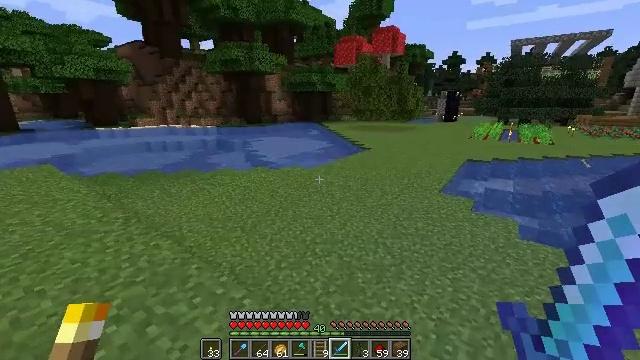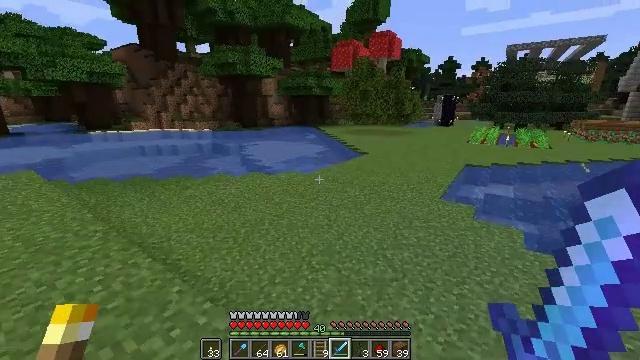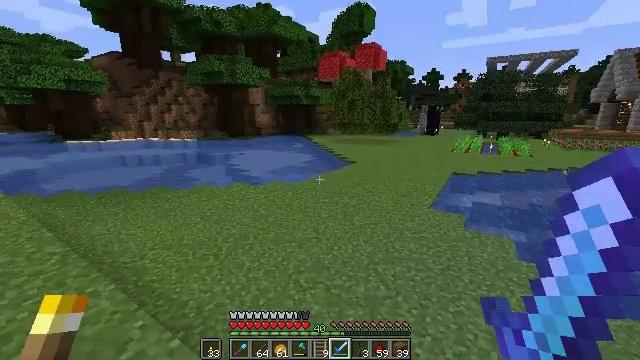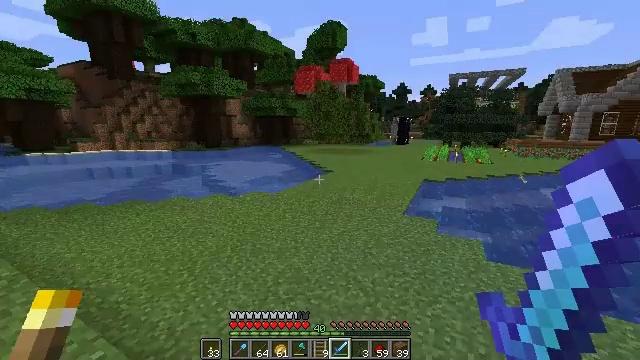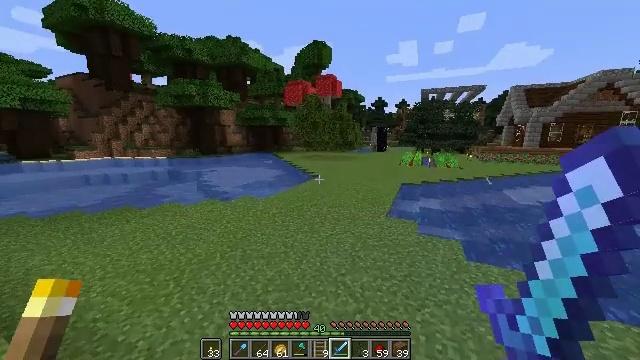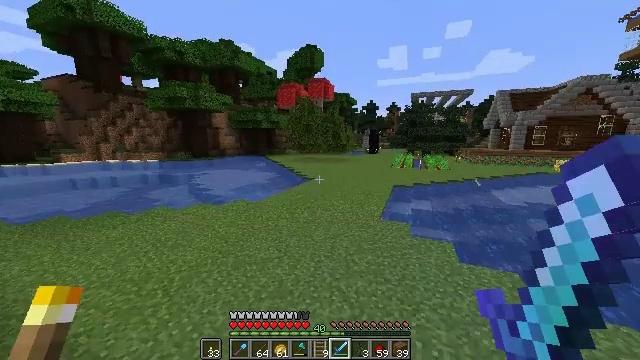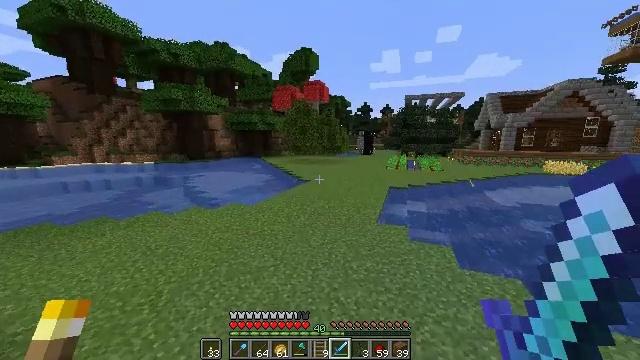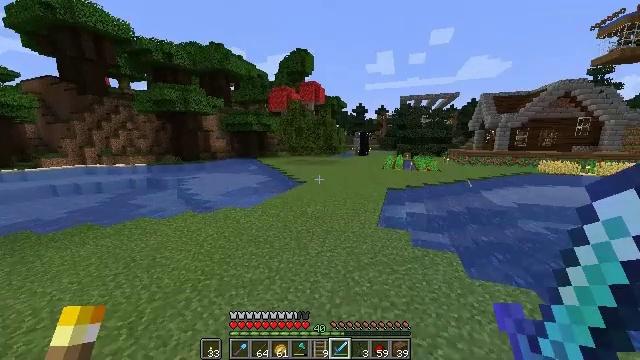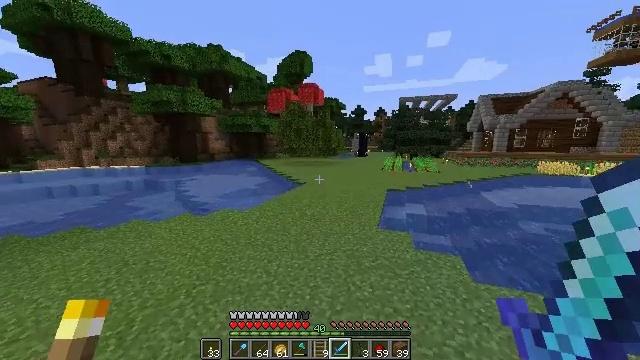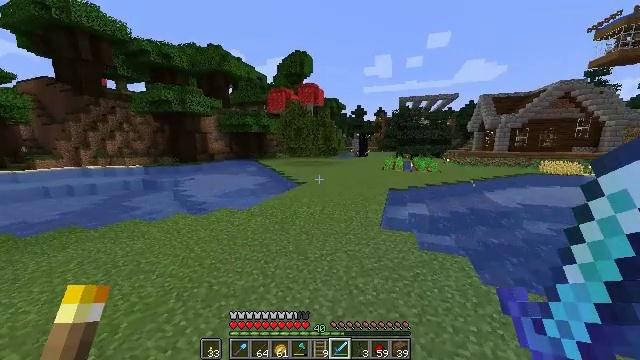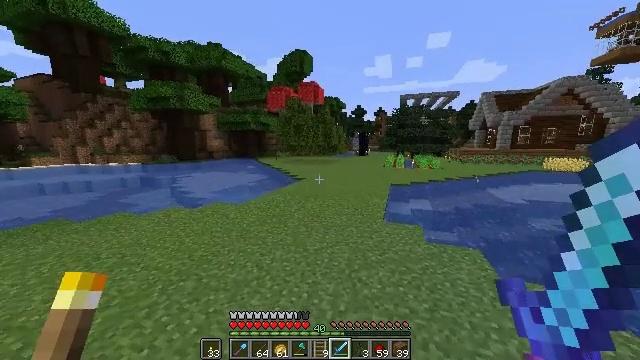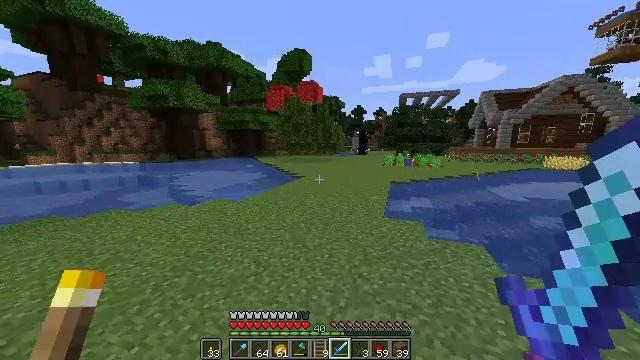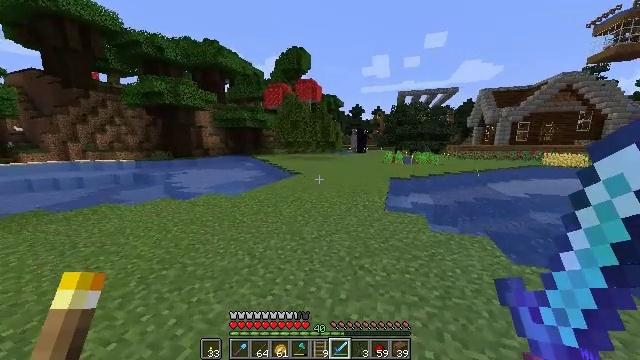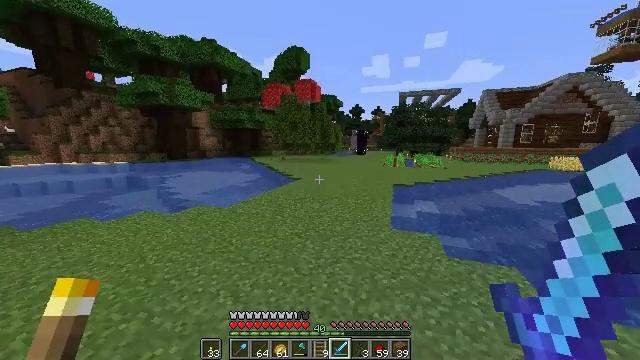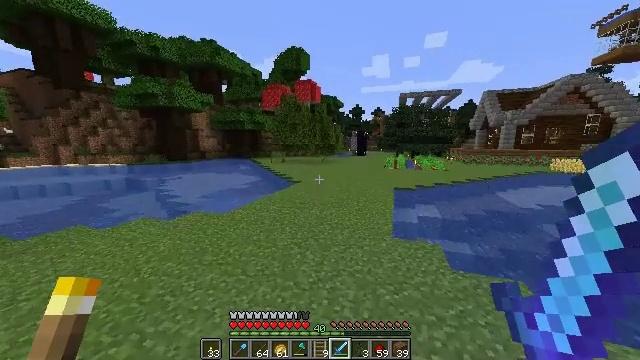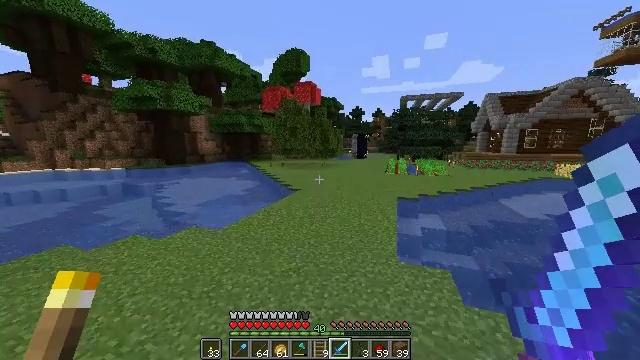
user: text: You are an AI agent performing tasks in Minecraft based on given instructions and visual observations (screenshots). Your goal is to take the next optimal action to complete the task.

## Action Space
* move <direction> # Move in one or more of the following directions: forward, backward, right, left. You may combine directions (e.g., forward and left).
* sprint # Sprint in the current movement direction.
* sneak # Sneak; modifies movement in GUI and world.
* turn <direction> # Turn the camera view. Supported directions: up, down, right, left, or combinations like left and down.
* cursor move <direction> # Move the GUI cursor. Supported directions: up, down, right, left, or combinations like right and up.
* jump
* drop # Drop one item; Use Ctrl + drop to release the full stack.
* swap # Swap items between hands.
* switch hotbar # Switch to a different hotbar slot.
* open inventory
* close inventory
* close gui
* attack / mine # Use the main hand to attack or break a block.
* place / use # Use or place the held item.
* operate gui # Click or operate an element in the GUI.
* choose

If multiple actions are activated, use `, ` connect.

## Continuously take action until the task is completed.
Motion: motion action
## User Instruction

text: Gather oak leaves by attacking.
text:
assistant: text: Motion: move forward
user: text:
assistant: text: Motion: move forward, sprint, turn right and up
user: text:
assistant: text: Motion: move forward, sprint, turn right and up
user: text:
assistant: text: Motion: move forward, sprint, turn right
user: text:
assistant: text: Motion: move forward, turn right
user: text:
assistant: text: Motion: move forward, turn right
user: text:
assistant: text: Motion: move forward, turn right
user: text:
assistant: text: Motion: move forward
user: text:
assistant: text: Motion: move forward, jump
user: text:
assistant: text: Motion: move forward, jump
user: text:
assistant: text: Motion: move forward, jump
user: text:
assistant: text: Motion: move forward, jump
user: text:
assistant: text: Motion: move forward, jump
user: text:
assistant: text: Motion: move forward, jump
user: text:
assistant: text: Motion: move forward, jump
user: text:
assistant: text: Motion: move forward, jump
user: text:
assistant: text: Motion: move forward, jump
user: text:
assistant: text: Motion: move forward, jump
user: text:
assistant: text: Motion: move forward, turn right, jump
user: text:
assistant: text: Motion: move forward, jump
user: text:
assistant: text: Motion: move forward, sprint, jump
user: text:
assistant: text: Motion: move forward, sprint, jump
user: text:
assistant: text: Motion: move forward, sprint, jump
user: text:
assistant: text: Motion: move forward, jump
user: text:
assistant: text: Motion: move forward, jump
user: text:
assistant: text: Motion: move forward, jump
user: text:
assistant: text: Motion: move forward, jump
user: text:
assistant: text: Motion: move forward, jump
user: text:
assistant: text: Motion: move forward, jump
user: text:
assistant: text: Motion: move forward, jump